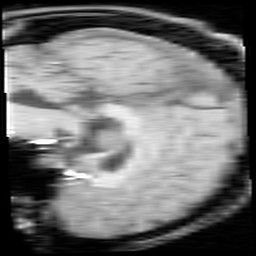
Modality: inplaneT1
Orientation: sagittal
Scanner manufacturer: ge
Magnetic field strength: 3 T
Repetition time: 0.325 s
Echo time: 0.00354 s